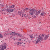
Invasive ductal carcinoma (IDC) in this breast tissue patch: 0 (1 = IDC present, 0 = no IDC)